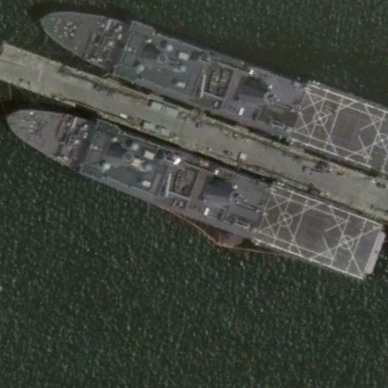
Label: combat